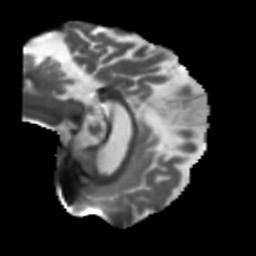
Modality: T2w
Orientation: sagittal
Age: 73
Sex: female
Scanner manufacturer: siemens
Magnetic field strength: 3 T
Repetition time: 5.25 s
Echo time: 0.08 s